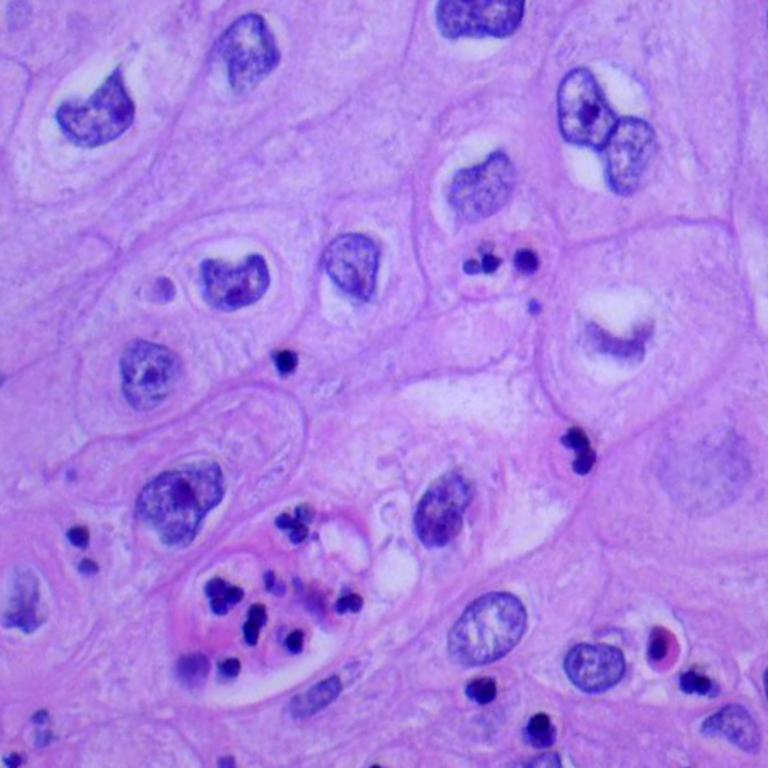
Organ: lung
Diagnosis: squamous carcinomas